Field crop: tomato
Growth stage: 1
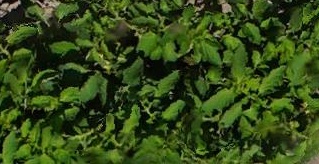
Species: tomato